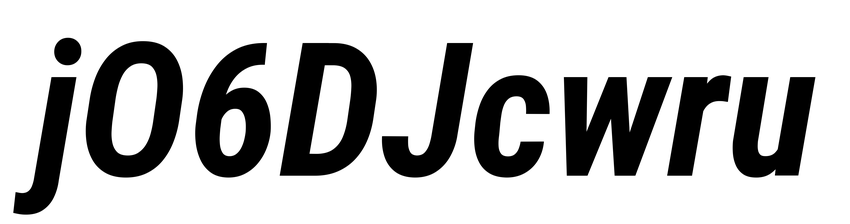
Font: Roboto-Italic_Condensed_Bold_Italic